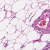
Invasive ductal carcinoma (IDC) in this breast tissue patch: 0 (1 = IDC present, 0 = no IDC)